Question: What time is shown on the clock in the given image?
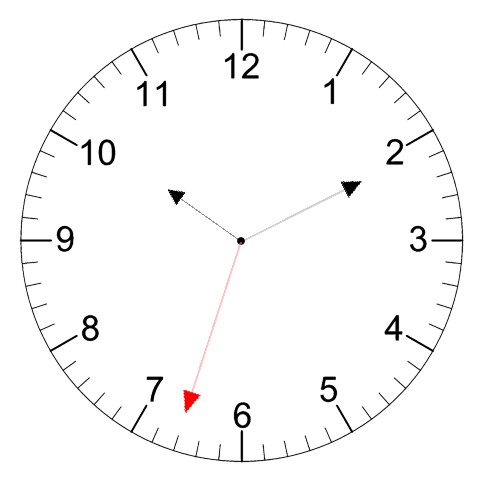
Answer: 10:10:33